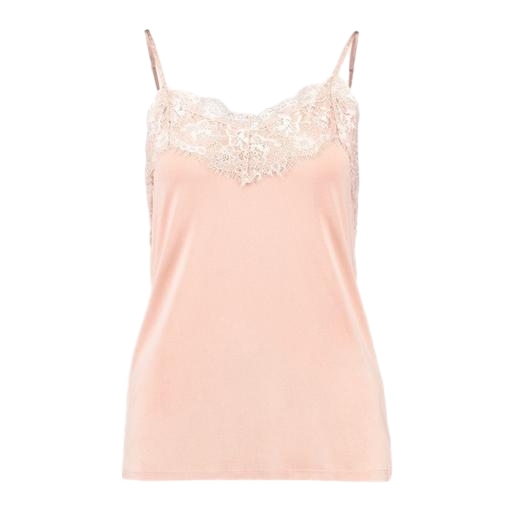
multicolor vila brown lace detail cami, pink strappy top lace, pink lace-accented top, white background